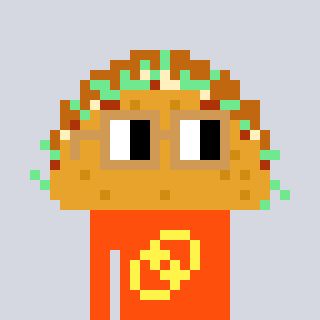
a pixel art character with square brown glasses, a taco-shaped head and a orange-colored body on a cool background